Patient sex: M
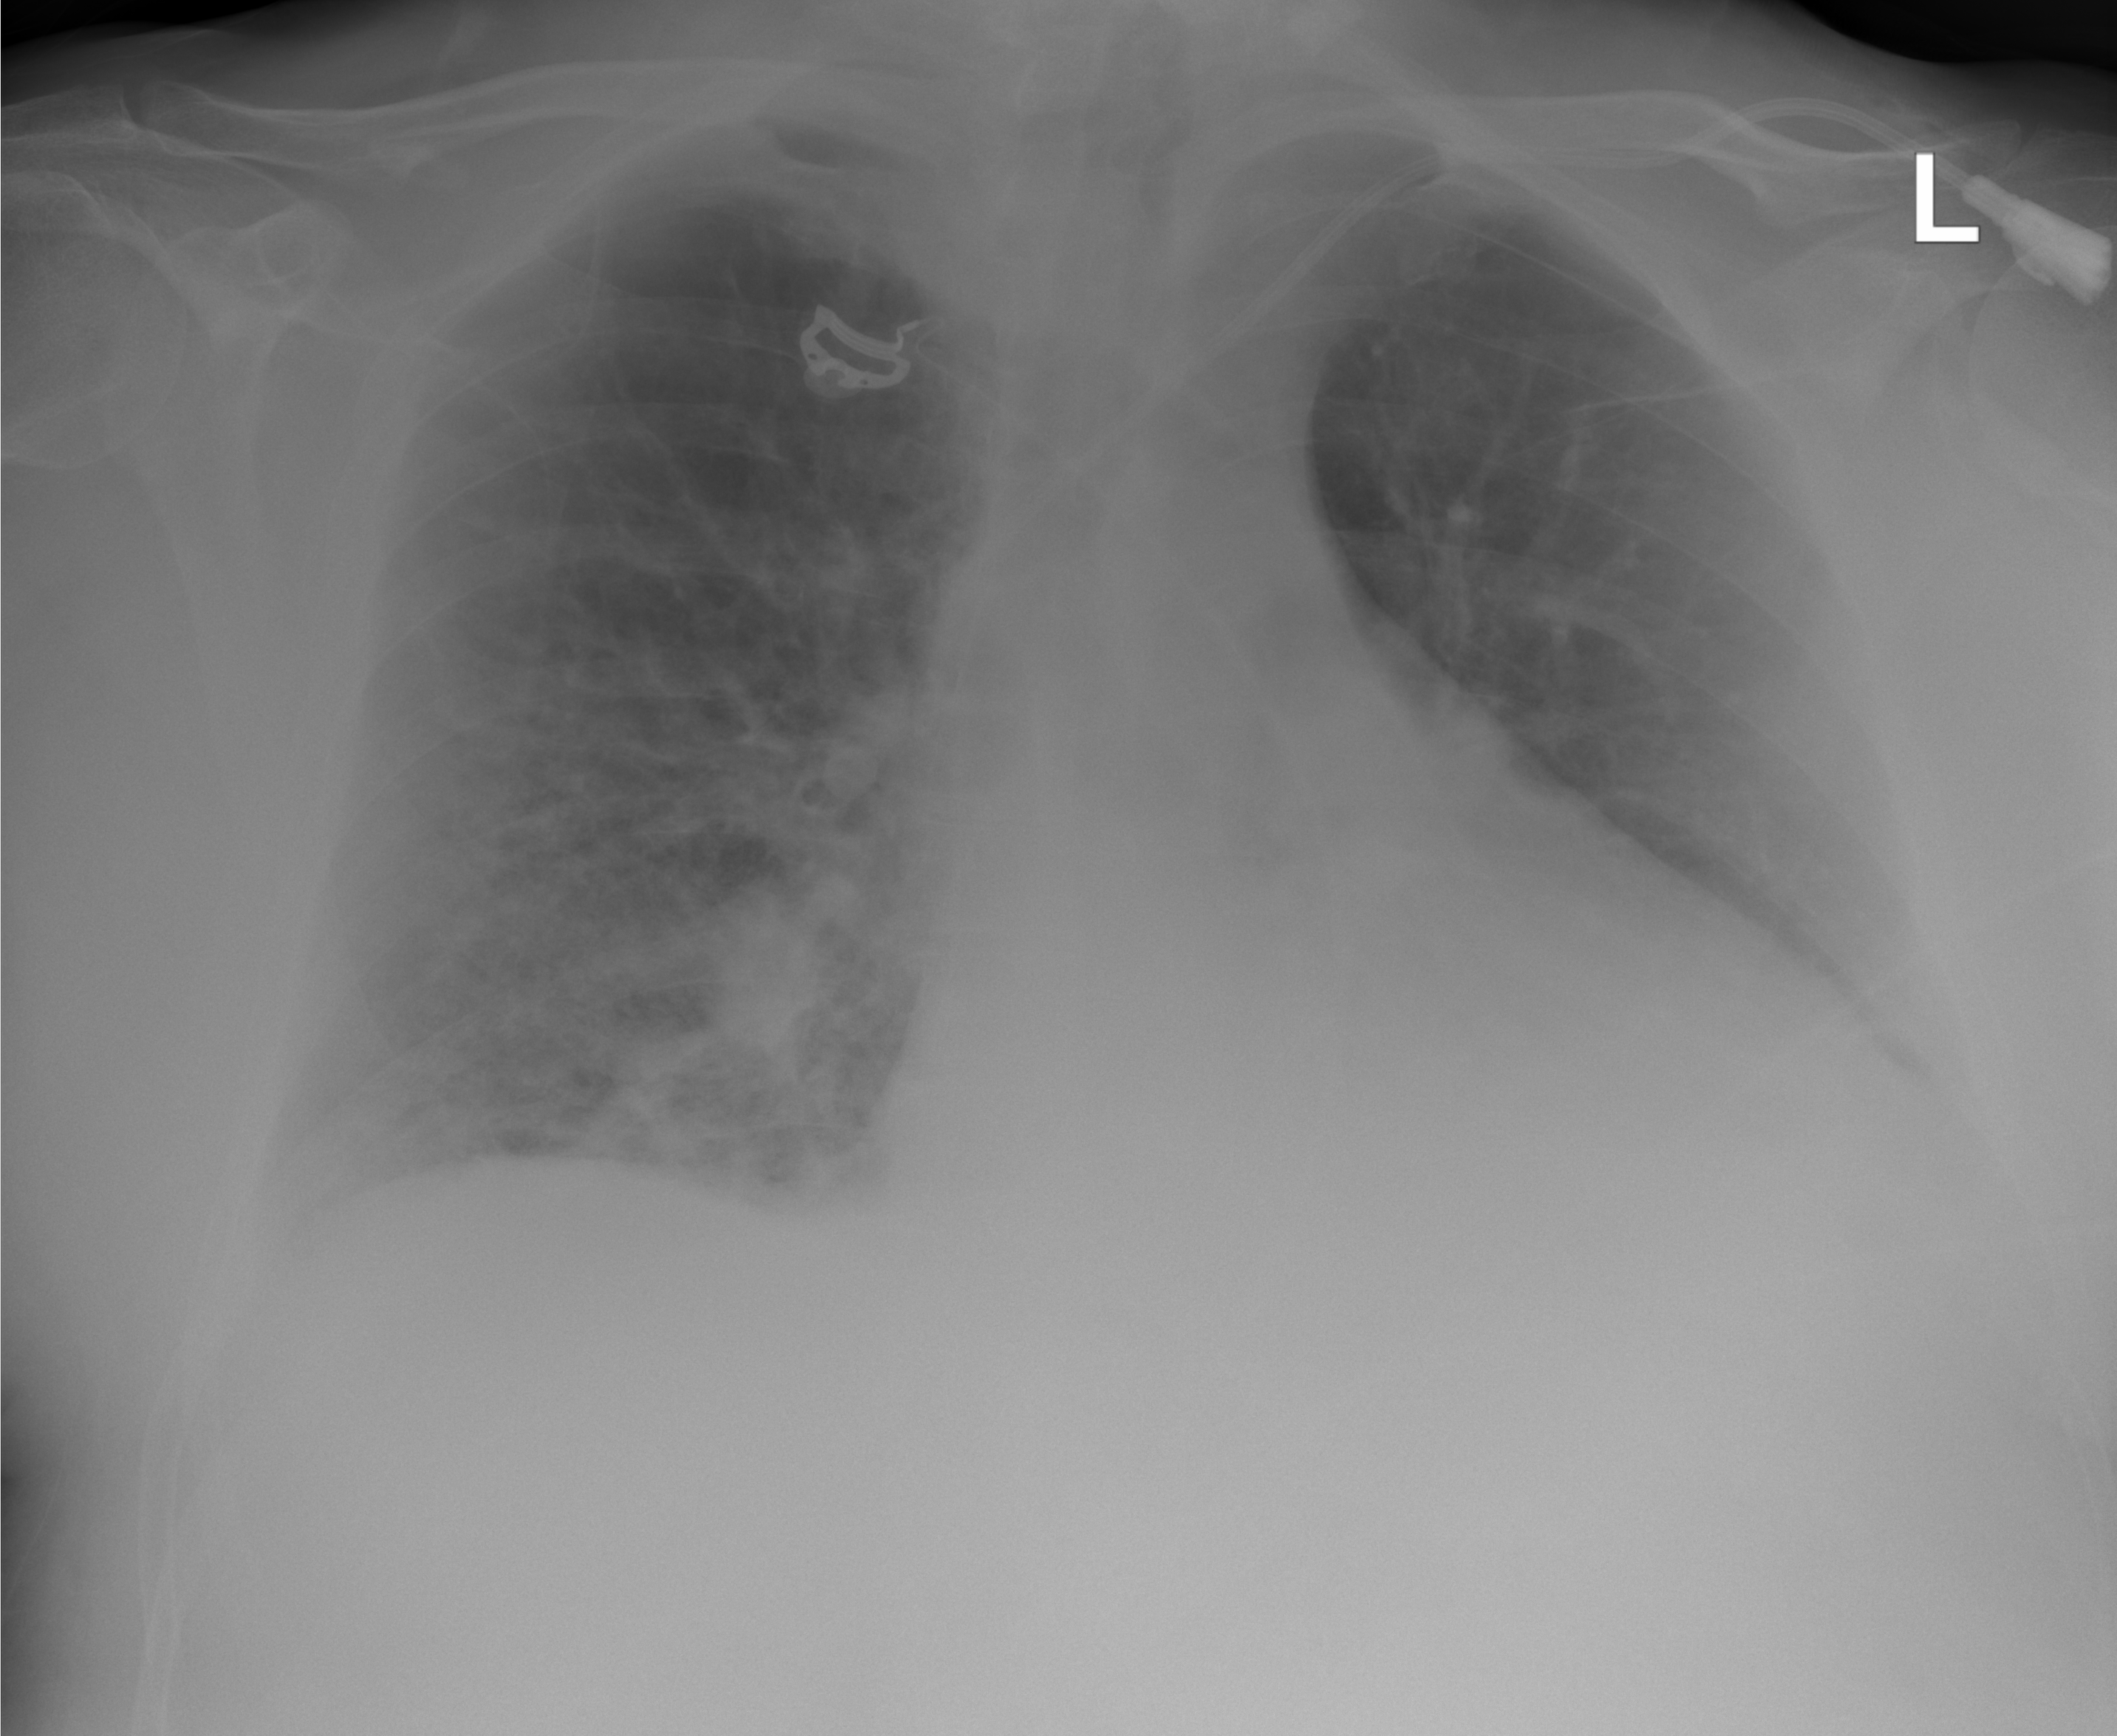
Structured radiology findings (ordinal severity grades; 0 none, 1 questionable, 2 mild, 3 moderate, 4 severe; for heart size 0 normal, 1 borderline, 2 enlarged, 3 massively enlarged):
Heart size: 2
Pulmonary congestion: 0
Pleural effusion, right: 1
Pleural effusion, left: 1
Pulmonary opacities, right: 2
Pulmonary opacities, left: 0
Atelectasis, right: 1
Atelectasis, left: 2